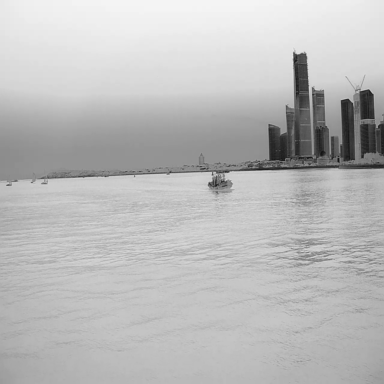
There are three bulk_carriers in the infrared image.